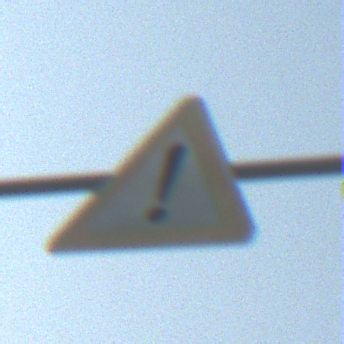
Verkehrszeichen: Gefahrenstelle
Umgebung: Outdoor, Special
Tageszeit: MorningAfternoon
Wetter: Clear
Licht: Natural
Jahreszeit: NotSpecified
Kontrast: HighContrast